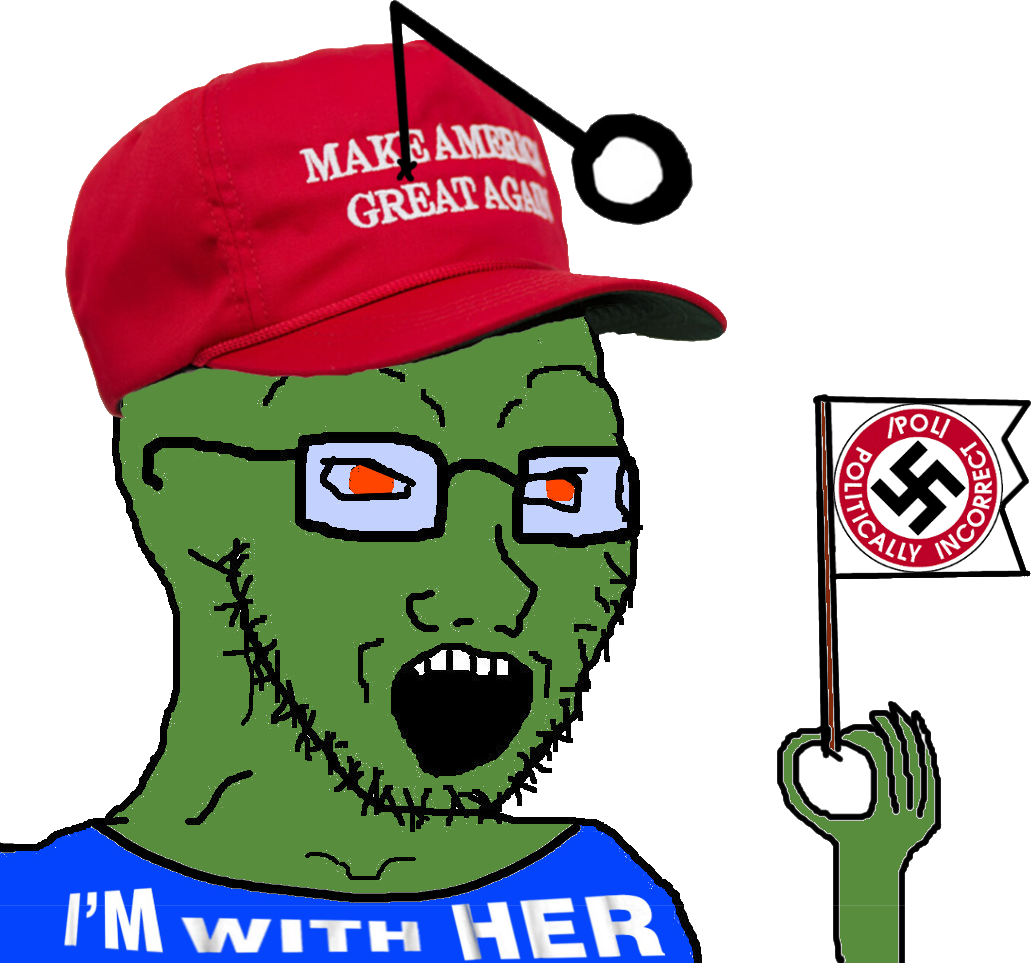
Label: 5_Soyjak